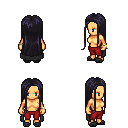
a pixel art fantasy rpg character, female body template, human, tanned skin, black cape, red pants, raven extra-long hairstyle, bracelets, gray slippers, four views (front, back, left, right), 2x2 character sprite sheet, small pixel art, hard edges, no anti-aliasing